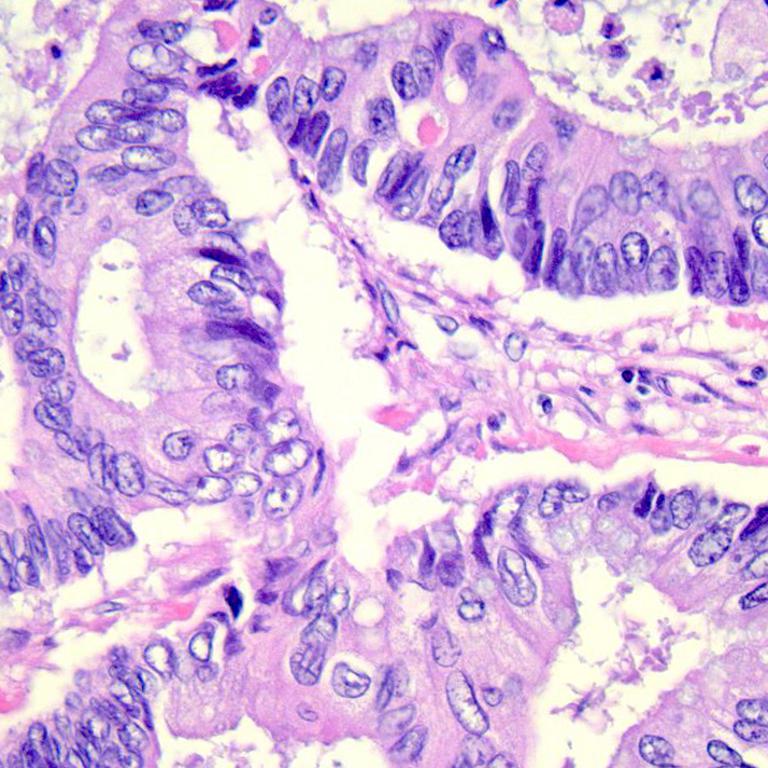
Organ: colon
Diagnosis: adenocarcinomas